Field crop: maize
Growth stage: 2
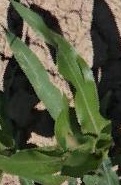
Species: maize